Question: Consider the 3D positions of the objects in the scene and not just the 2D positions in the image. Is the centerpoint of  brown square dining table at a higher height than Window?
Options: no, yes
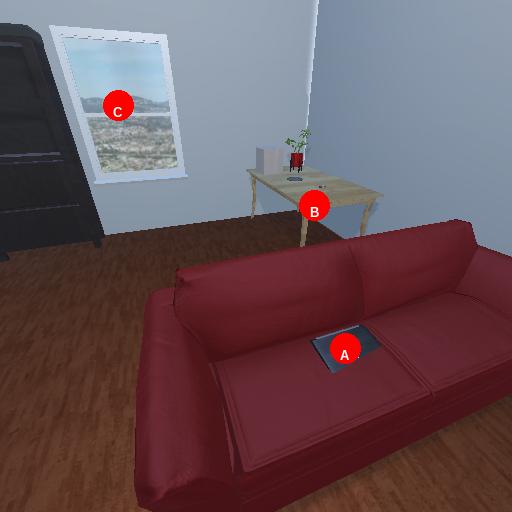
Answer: no